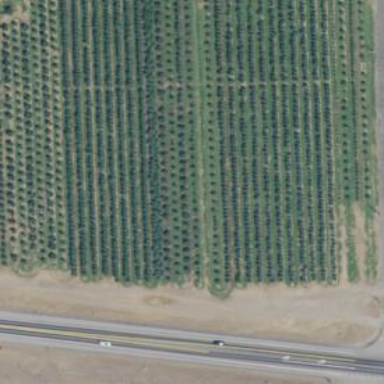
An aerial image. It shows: Orchard.